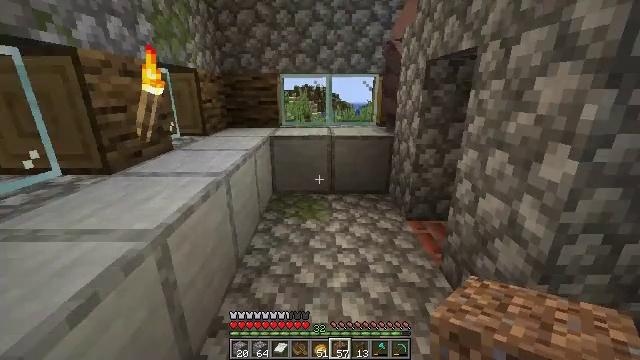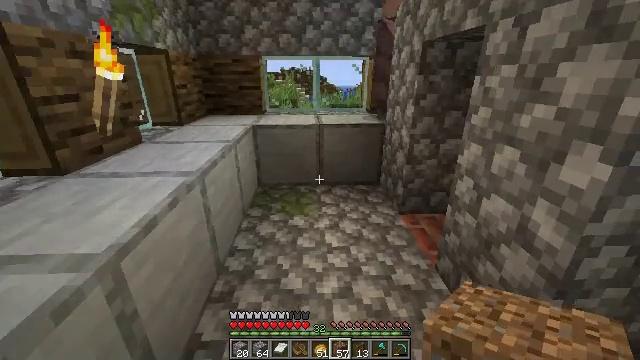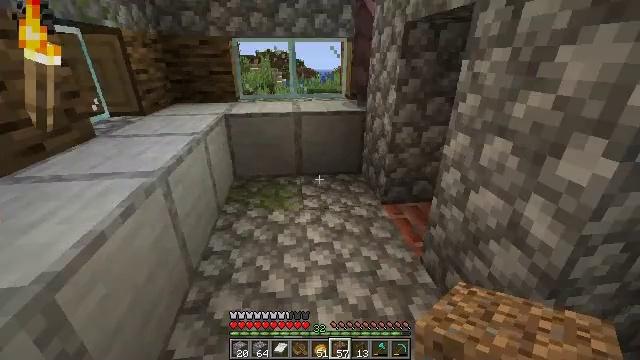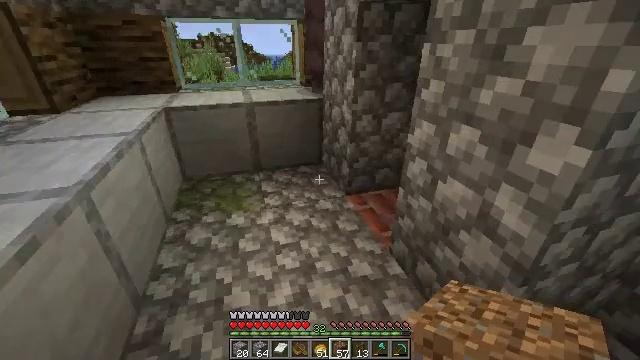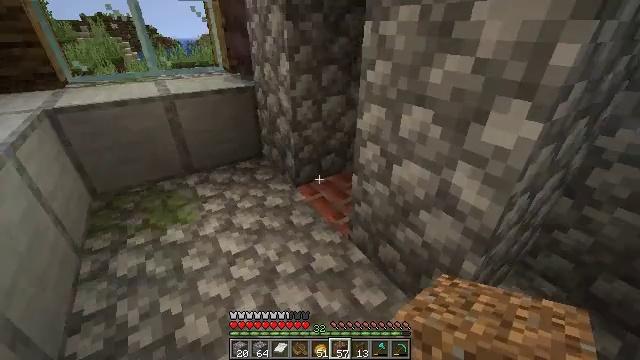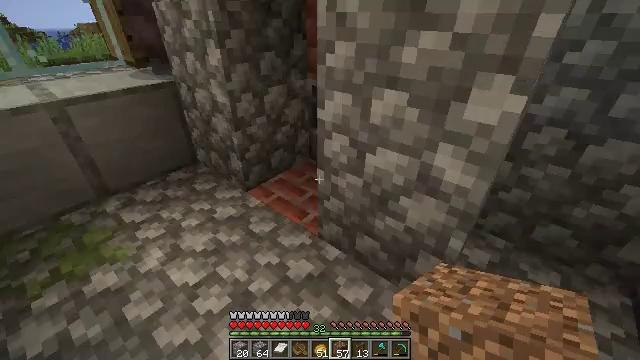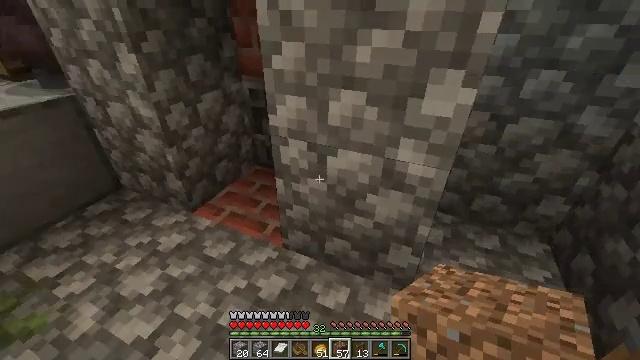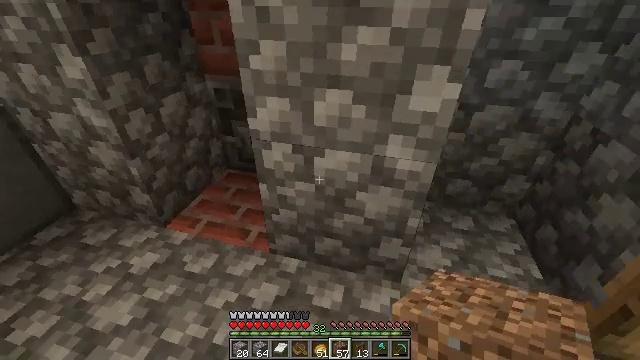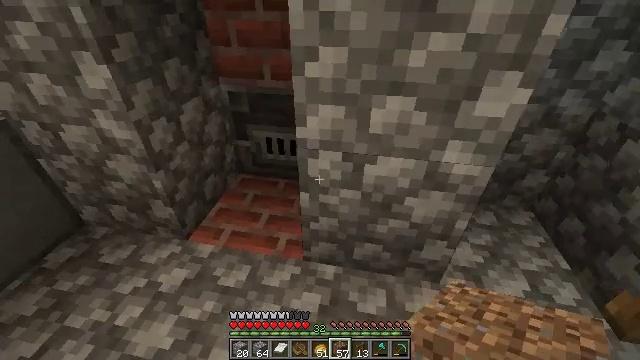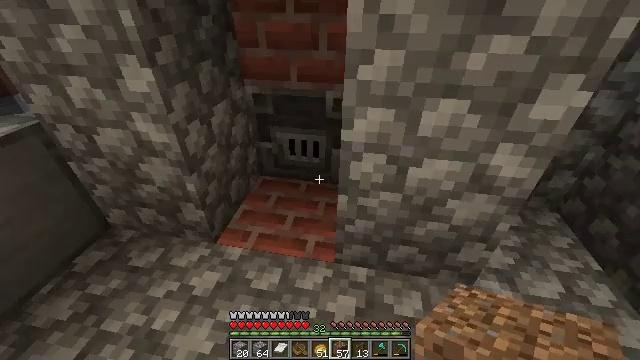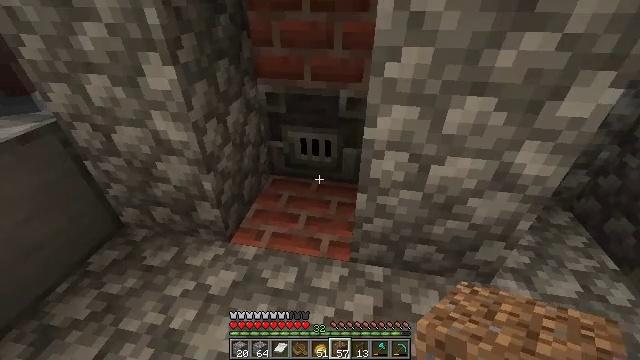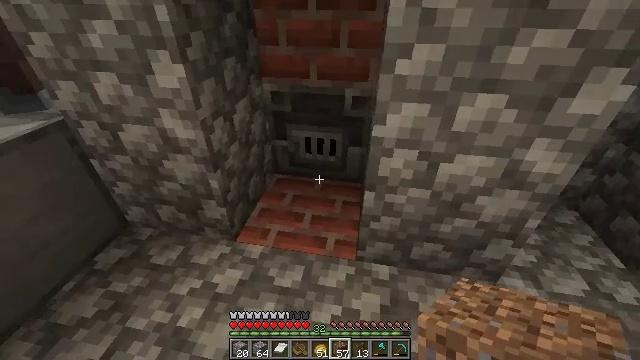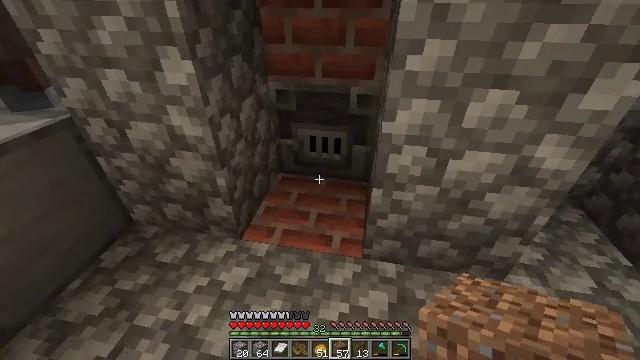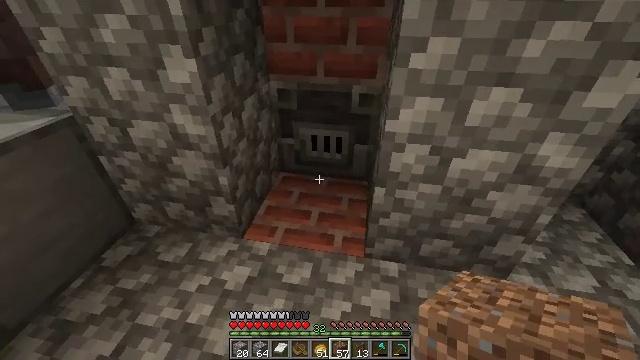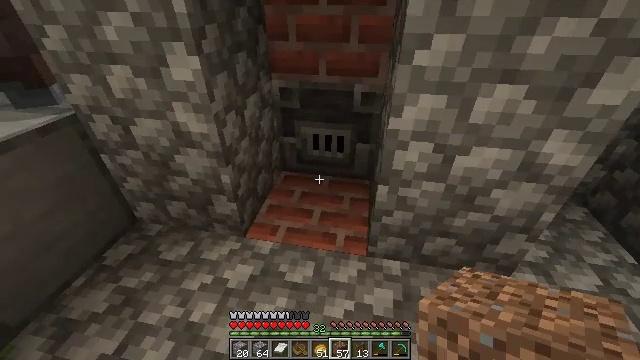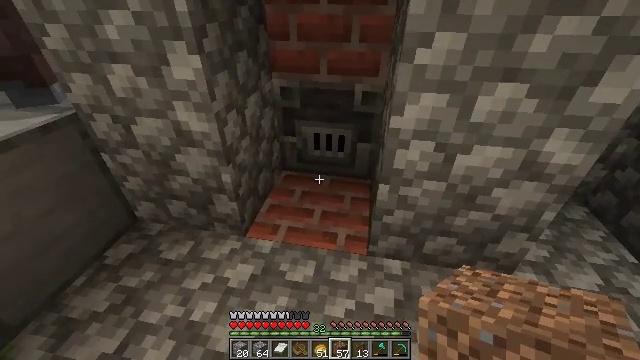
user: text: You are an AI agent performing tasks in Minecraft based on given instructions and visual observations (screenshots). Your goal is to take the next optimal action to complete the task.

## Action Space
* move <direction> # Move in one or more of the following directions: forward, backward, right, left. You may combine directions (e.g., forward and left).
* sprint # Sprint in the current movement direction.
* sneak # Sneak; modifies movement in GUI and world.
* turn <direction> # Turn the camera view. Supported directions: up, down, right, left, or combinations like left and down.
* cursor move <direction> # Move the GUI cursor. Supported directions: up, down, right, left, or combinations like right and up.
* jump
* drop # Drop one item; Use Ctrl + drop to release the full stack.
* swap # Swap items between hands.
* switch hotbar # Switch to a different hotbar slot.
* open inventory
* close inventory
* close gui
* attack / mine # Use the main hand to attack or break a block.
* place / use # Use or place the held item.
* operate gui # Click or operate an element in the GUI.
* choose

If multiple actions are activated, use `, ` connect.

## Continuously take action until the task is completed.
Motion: motion action
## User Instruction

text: Recycle the blast furnace by breaking it.
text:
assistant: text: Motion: move forward, turn right and down
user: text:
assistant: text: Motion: move forward, turn right and down
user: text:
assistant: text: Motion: move forward and move left, turn right and down
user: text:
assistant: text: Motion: move forward and move left, turn right and down
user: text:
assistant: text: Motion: move forward and move left, turn right and down
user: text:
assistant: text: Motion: move forward and move left, turn right
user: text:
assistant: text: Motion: move left, turn right and down
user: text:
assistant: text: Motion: move left, turn right
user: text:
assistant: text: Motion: move left
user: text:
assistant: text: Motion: no_op
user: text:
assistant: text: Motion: no_op
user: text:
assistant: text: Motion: no_op
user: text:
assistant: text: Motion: no_op
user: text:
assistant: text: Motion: no_op
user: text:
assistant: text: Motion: no_op
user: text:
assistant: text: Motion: no_op
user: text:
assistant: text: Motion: no_op
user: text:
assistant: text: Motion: no_op
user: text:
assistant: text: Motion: no_op
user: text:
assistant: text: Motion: turn left and up
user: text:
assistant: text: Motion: turn left and up
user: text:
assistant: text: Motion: turn left and up
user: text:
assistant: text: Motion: turn left and up
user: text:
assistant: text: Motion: turn right and up
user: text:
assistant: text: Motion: turn right
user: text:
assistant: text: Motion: no_op
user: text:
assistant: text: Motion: no_op
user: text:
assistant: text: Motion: no_op
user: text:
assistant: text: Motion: no_op
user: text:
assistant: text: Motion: no_op